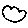
Label: cloud